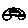
Label: car